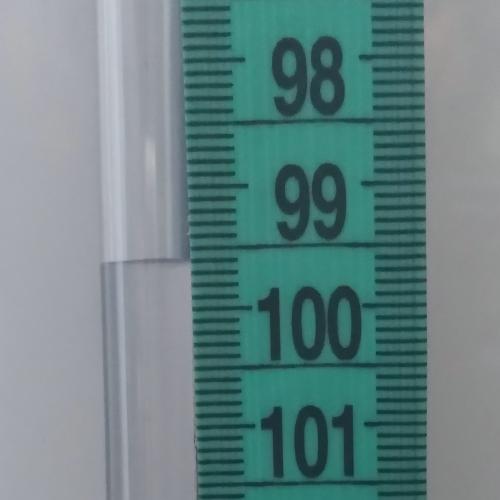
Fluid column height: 99.6 cm